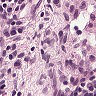
Metastatic tissue present: no